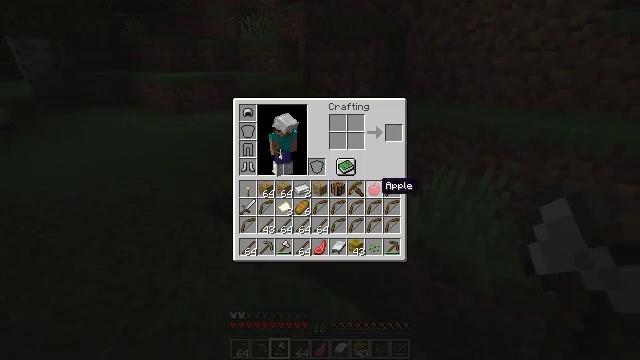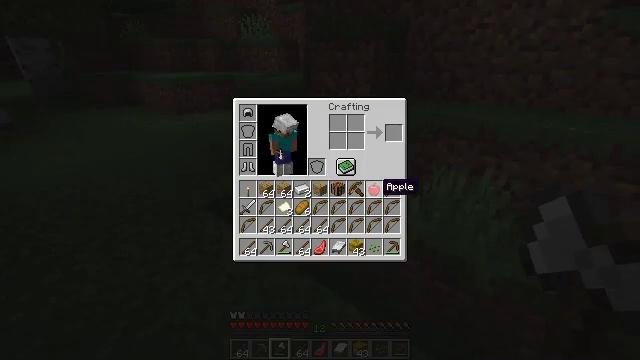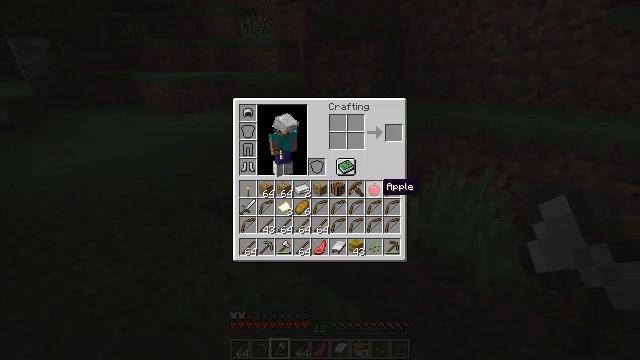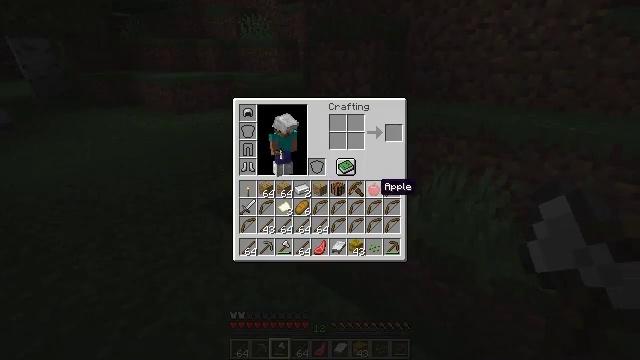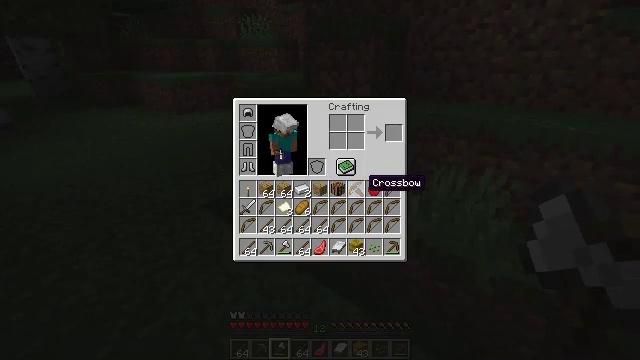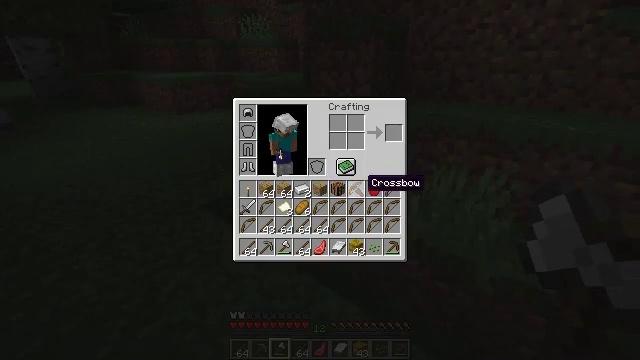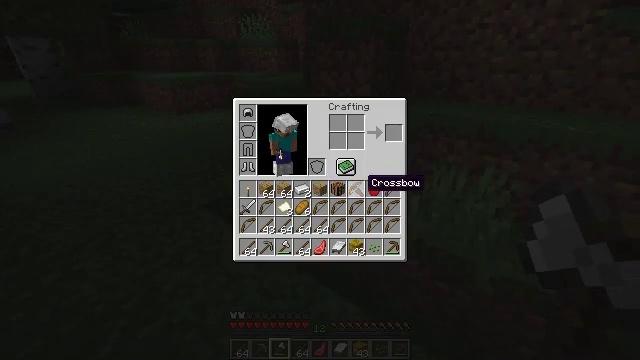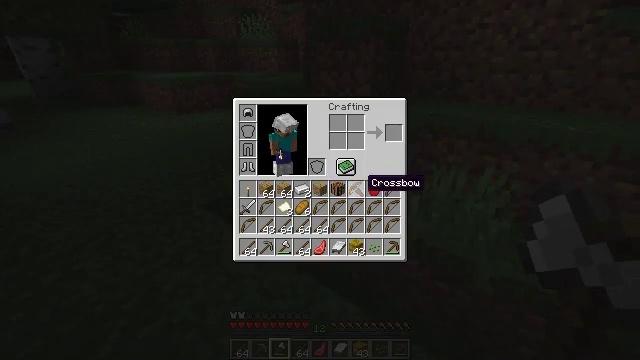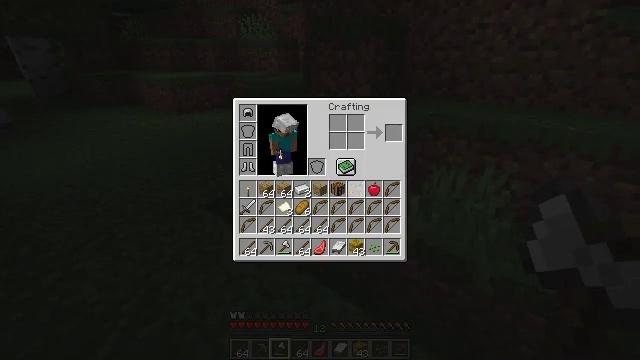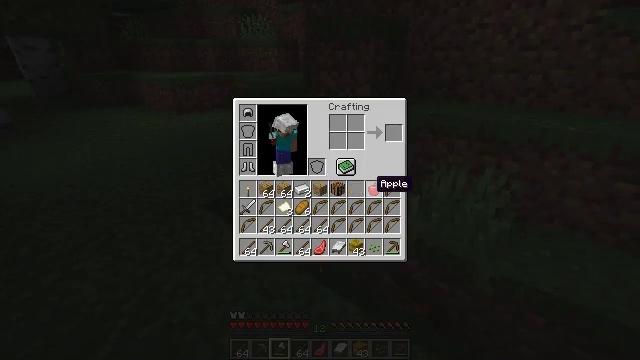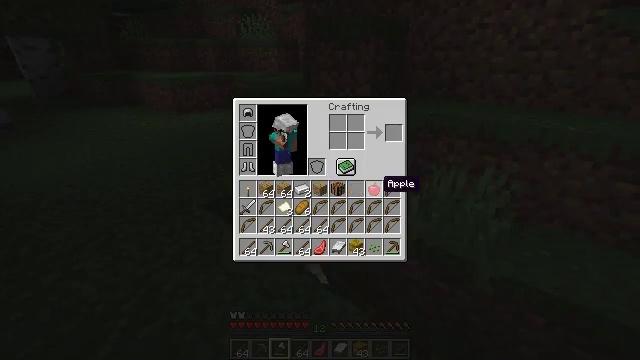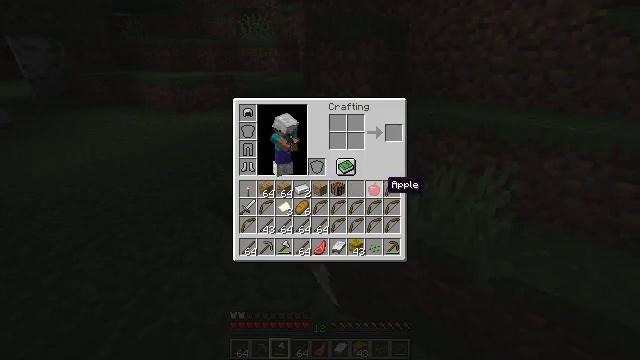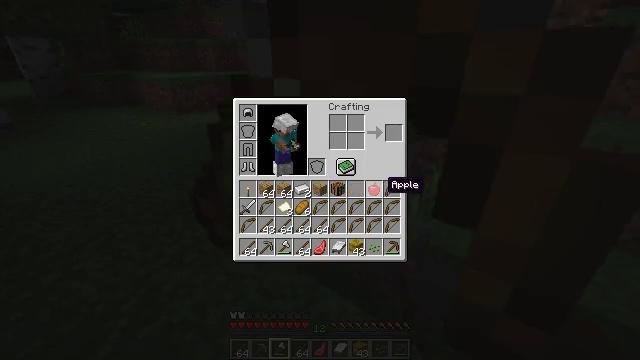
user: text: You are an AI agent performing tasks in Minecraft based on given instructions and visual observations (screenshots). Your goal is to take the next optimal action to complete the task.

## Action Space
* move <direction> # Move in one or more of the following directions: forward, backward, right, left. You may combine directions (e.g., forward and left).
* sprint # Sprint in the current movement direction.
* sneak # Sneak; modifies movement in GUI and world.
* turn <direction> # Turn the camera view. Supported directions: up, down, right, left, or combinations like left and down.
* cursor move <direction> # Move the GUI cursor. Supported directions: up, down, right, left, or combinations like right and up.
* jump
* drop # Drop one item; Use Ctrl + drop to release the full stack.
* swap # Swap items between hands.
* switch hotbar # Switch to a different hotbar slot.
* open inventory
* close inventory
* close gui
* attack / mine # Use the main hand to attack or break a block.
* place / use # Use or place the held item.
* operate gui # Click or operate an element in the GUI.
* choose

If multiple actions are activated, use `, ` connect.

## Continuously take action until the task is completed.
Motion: motion action
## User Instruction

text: Drop a crossbow.
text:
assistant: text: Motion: sprint
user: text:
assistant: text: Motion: sprint
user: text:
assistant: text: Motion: sprint
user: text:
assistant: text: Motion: sprint, cursor move left
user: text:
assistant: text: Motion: sprint
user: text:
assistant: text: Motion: sprint
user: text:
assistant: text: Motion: sprint
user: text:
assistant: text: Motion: sprint, drop
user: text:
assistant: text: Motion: sprint, cursor move right, drop
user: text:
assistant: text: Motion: sprint, cursor move right, drop
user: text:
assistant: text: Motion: sprint
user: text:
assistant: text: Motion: sprint
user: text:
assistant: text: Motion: sprint